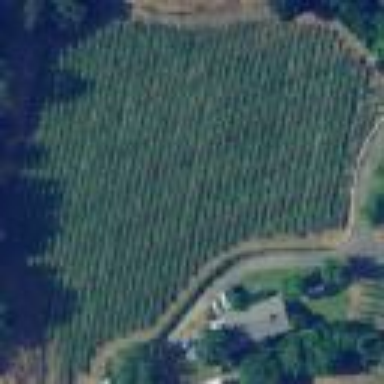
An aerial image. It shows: Vineyard with wine grapes as the crop.